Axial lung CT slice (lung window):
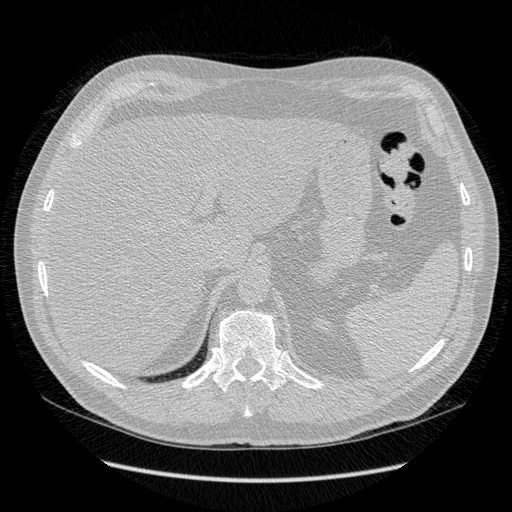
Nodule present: no